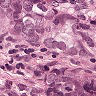
Metastatic tissue present: yes